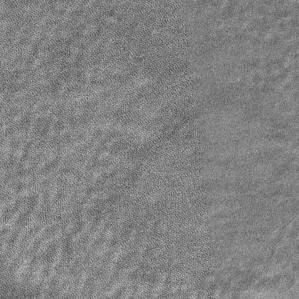
Label: frost